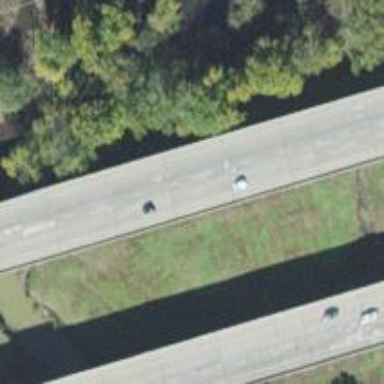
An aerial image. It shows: Beam bridge on motorway.